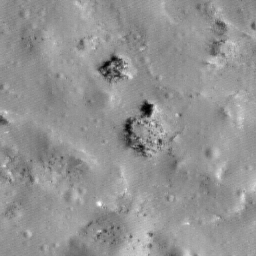
Pit: Lalande 3b
Host crater: Lalande
Host type: impact_melt
Lunar coordinates: latitude -4.533, longitude 351.49